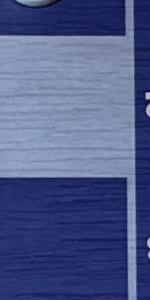
Label: Empty